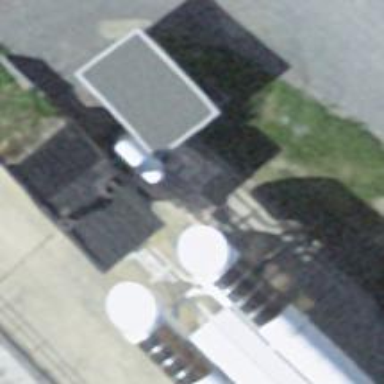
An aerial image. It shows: Charging station.